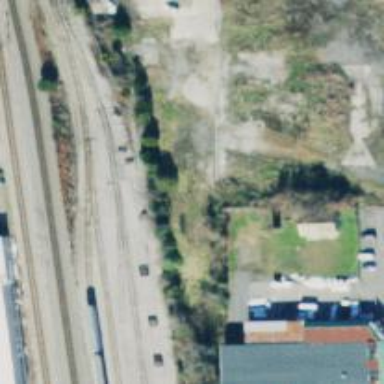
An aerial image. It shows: Abandoned spur railway.